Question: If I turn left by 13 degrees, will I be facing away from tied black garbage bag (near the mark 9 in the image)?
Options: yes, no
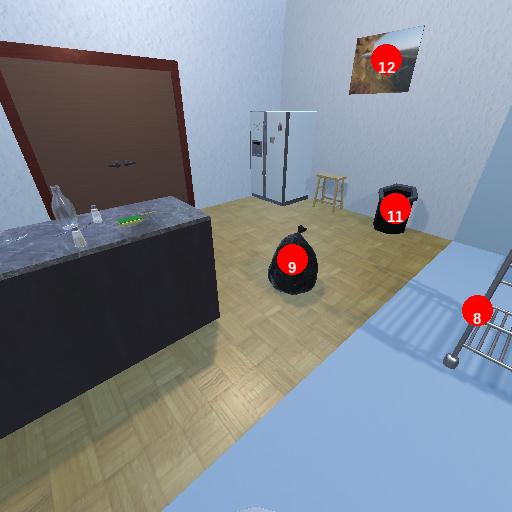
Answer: yes